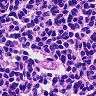
Metastatic tissue present: no